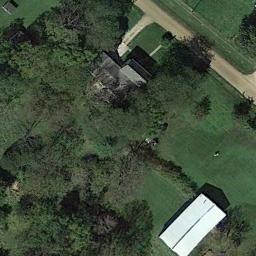
Label: residential